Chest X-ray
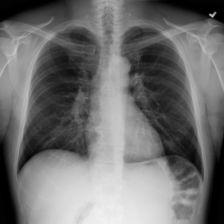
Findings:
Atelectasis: negative
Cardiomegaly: negative
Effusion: negative
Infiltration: positive
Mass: negative
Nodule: negative
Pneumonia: negative
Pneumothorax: negative
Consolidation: negative
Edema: negative
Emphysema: negative
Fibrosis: negative
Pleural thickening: negative
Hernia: negative